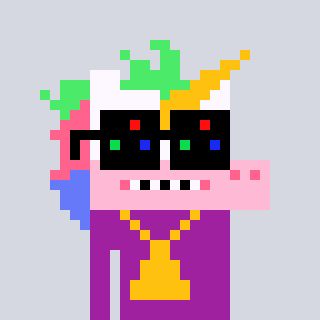
a pixel art character with square black sunglasses, a unicorn-shaped head and a magenta-colored body on a cool background